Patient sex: M
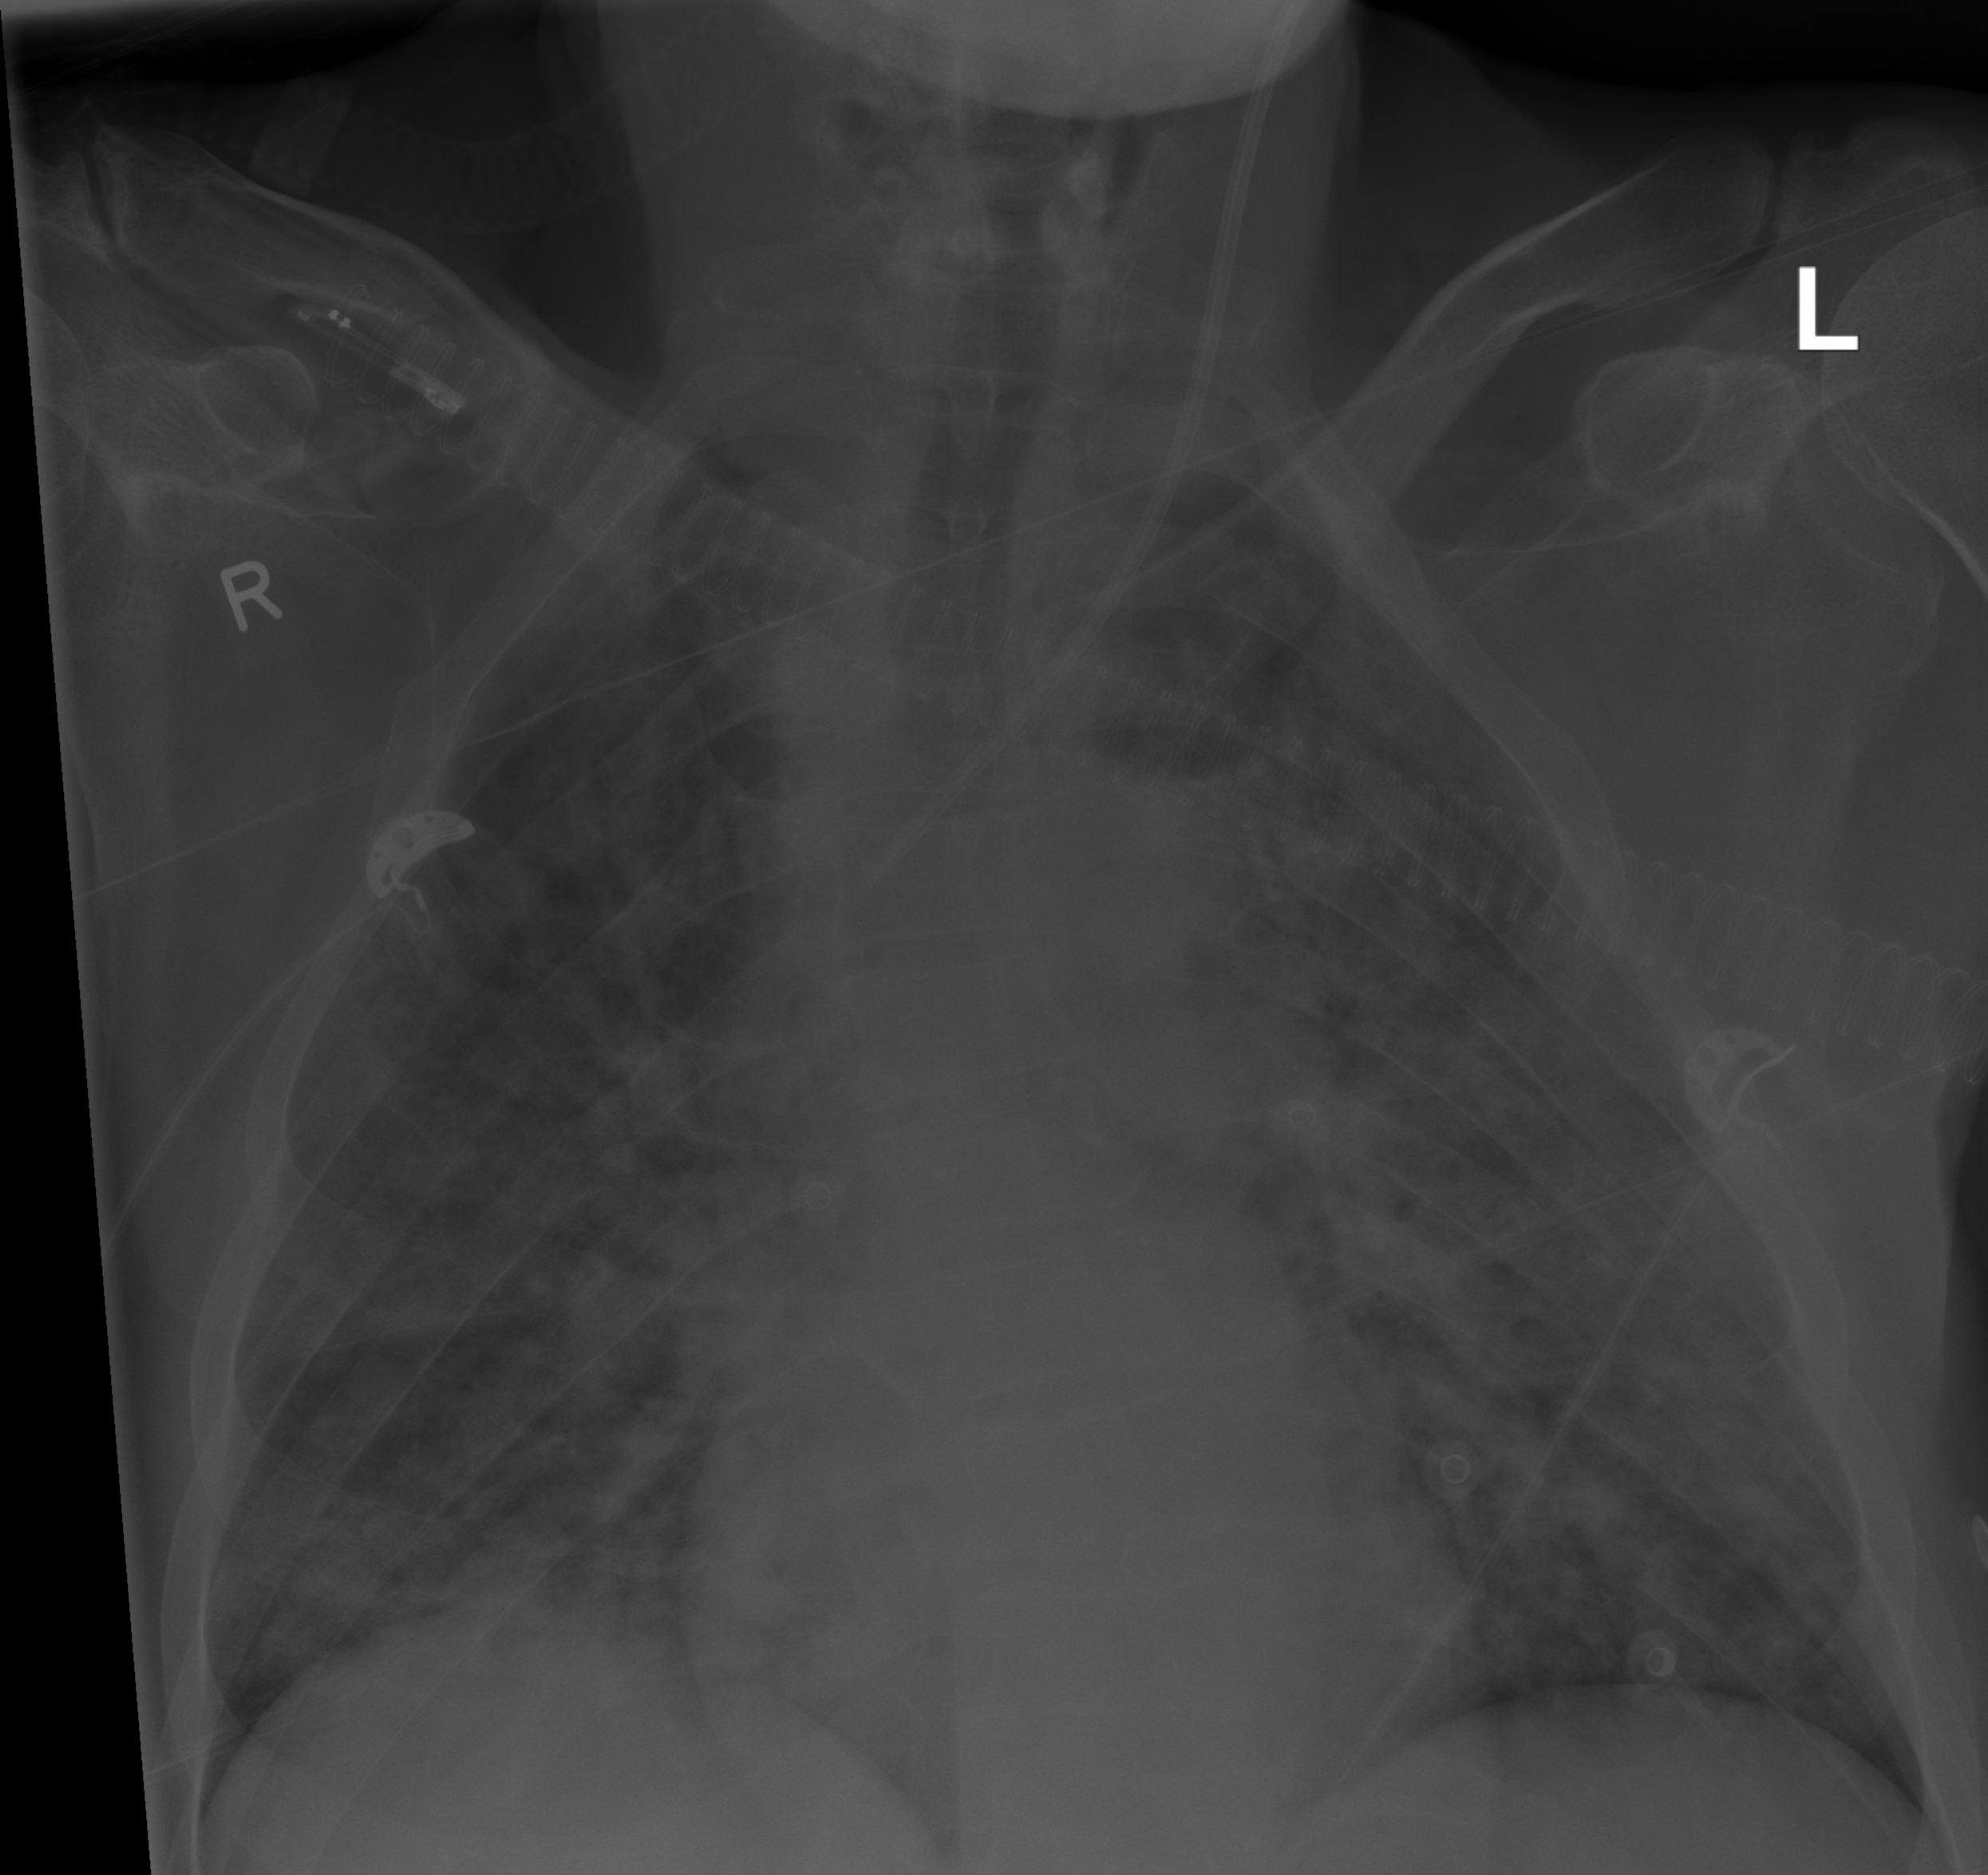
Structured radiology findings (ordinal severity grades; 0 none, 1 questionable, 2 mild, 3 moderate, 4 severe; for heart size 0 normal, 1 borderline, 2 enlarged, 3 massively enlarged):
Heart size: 0
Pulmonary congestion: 0
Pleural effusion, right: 0
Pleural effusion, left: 0
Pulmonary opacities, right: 3
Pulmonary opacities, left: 3
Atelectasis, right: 0
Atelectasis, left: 0